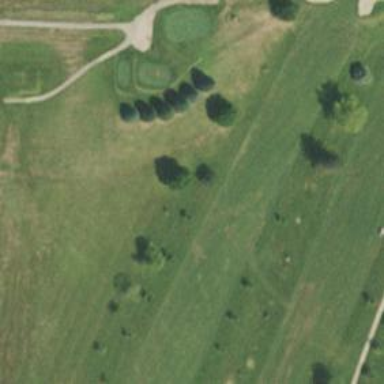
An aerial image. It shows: Golf hole.